Question: I'm trying to replicate the input box shown in the image on windows mobile 5+

but i'm struggling for ideas!
So far the only things I have come up with (I haven't managed to make either work) were to either;
- -
Has anybody done this or know of how this could be acheived?
Thanks in advance
OneShot
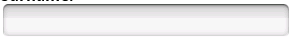
Answer: I gave up on this as I have moved away from windows mobile but found that it wasn't possible, due to restrictions in the compact framework, to do this with the existing textbox, you would need to create your own texbox control from scratch!